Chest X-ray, PA view. Patient: 50 years old, sex F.
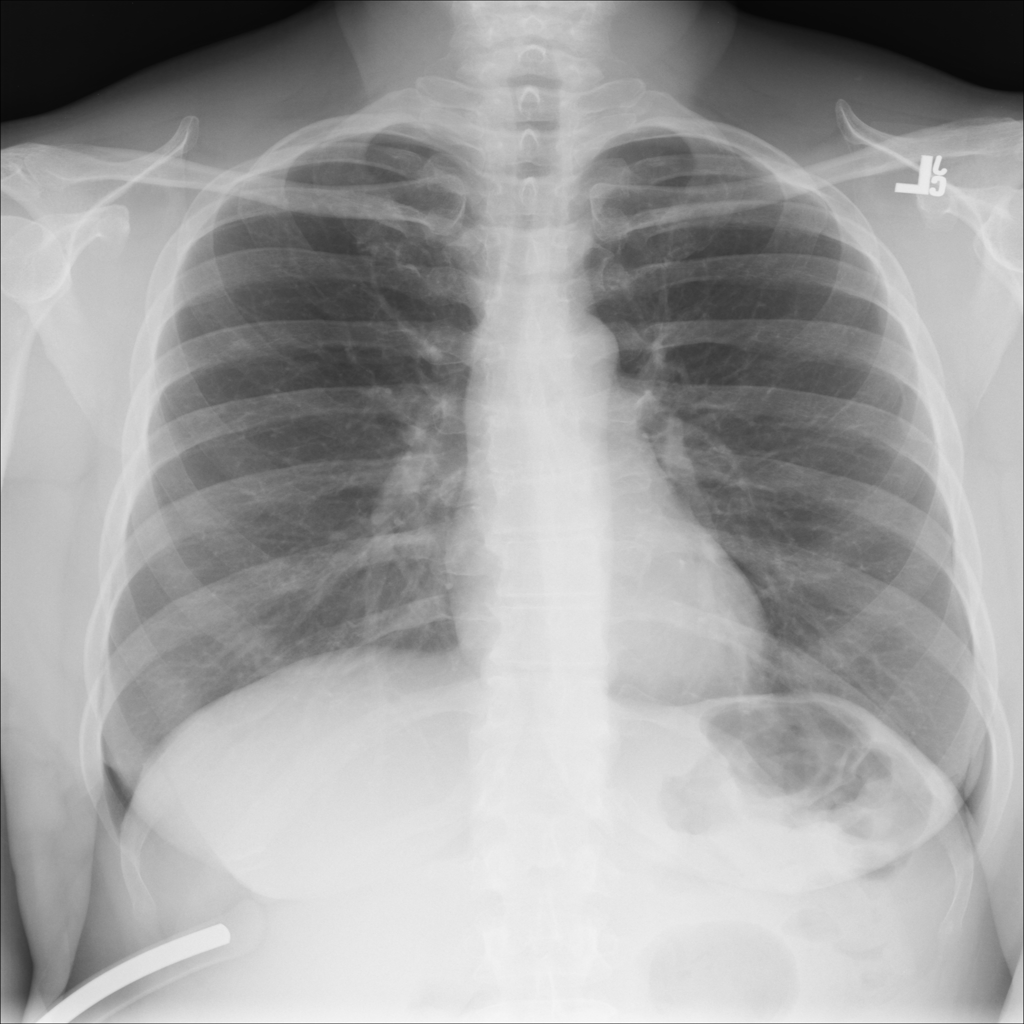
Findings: No Finding